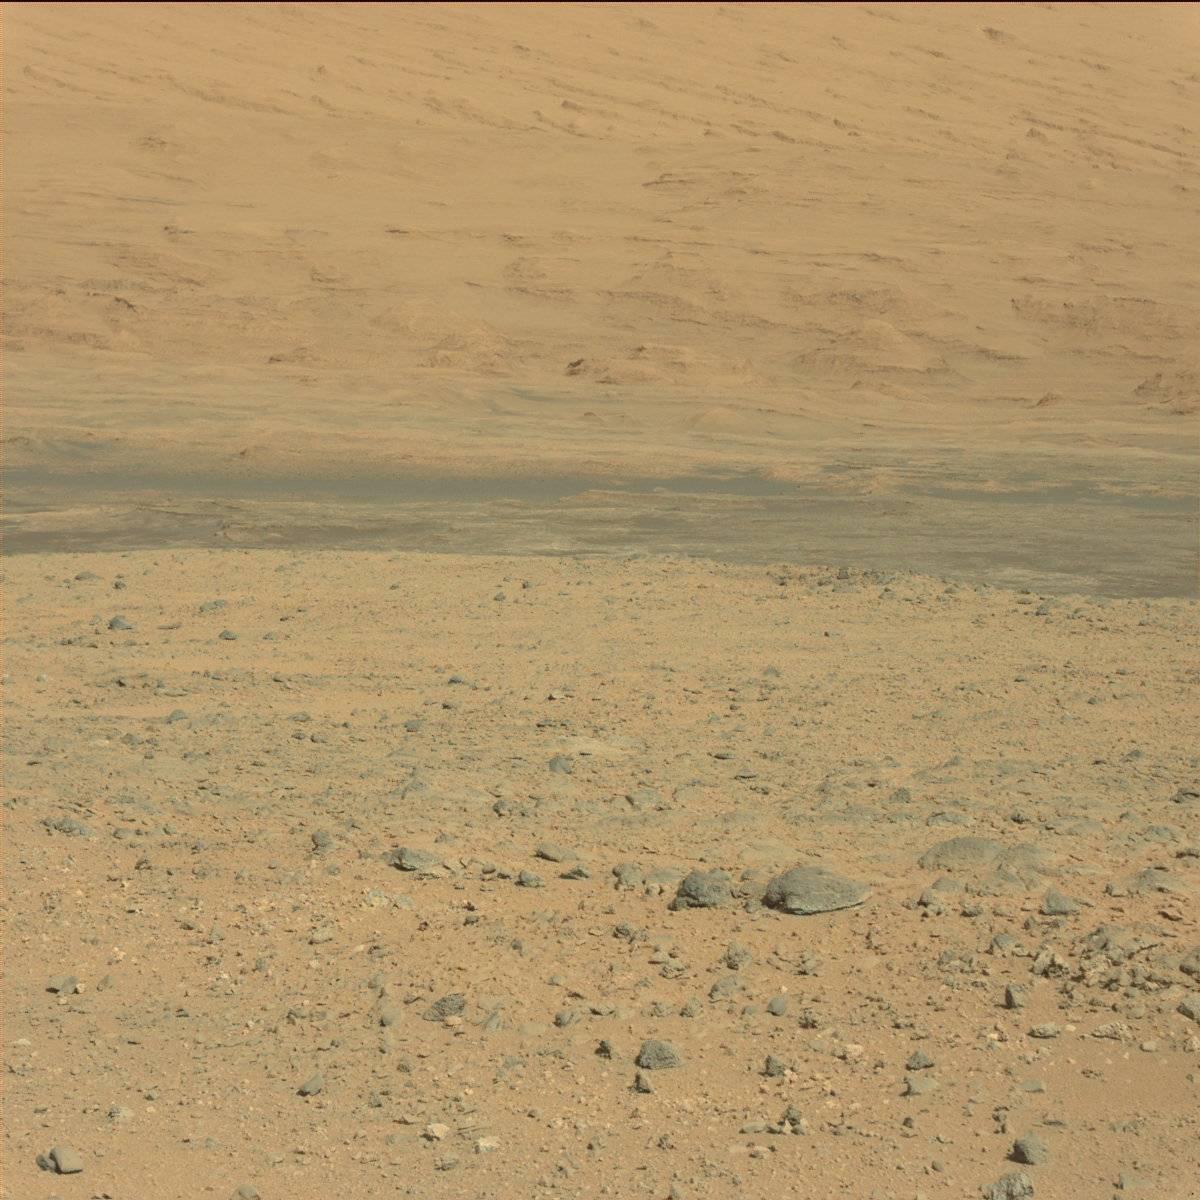
Terrain classes present: Bedrock, Ridge, Sand / Soil